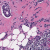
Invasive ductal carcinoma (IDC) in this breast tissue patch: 1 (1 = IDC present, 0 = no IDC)